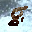
Label: 8